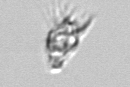
Label: Paratontonia_gracillima